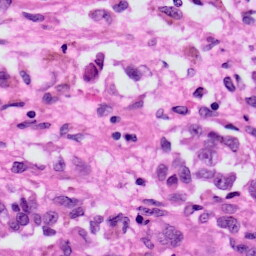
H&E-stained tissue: Skin